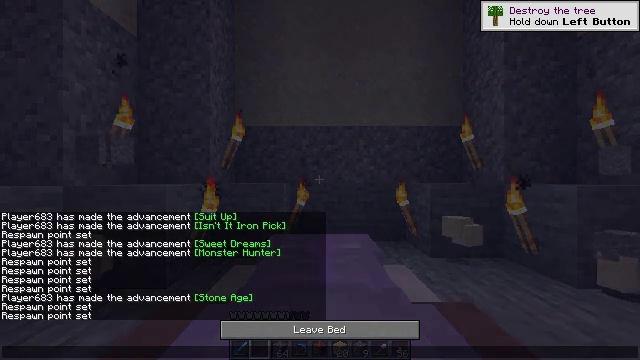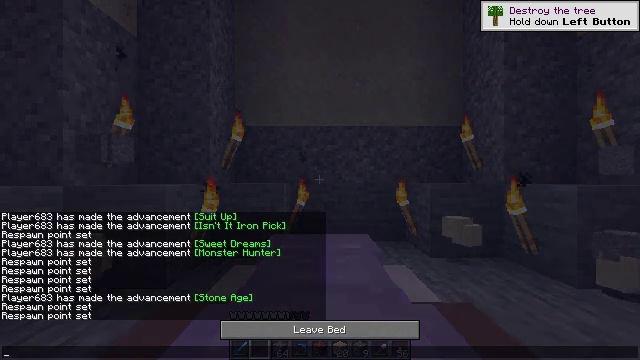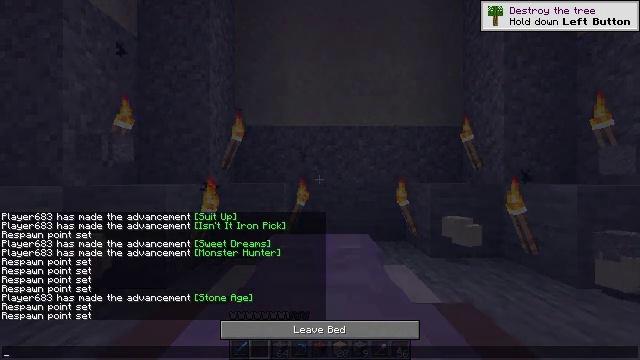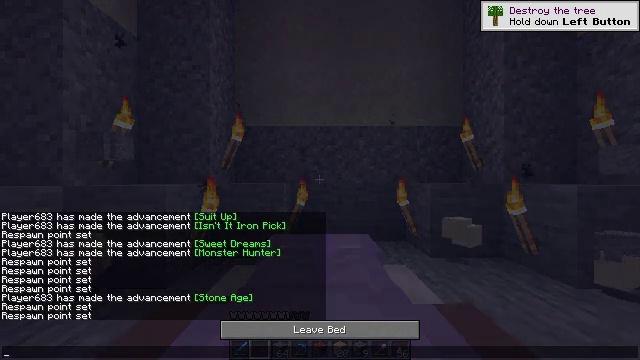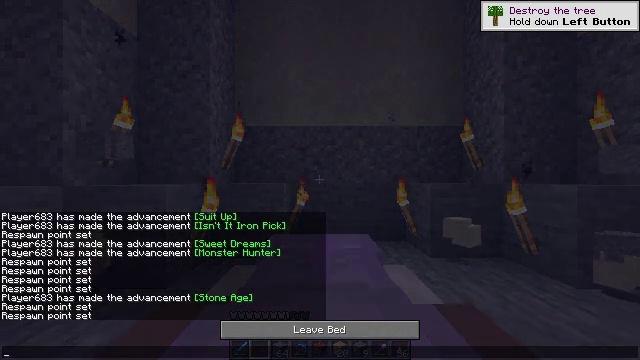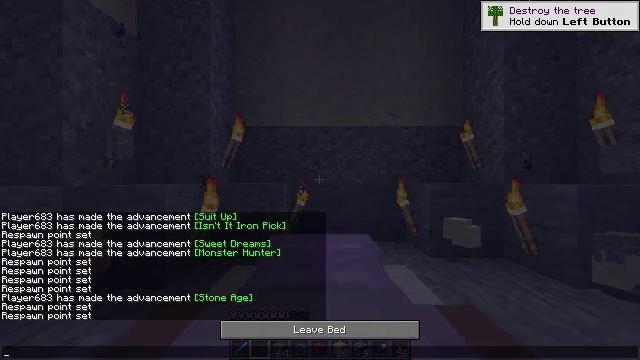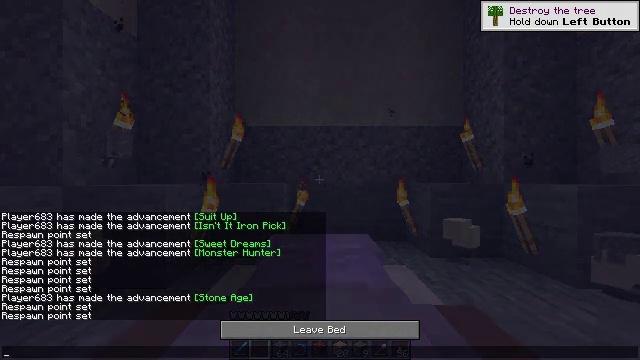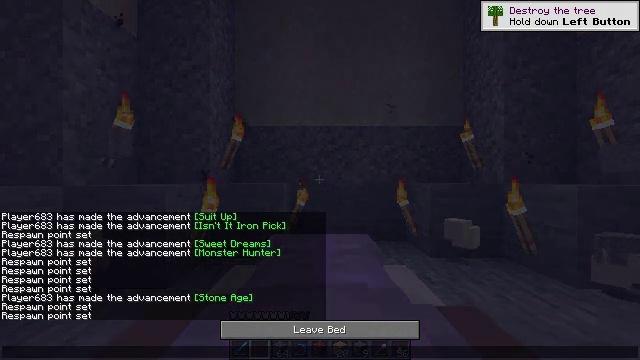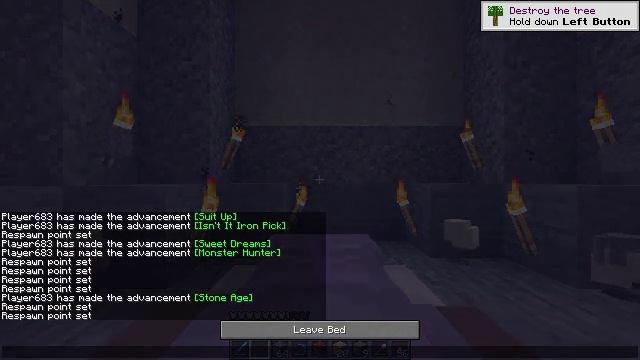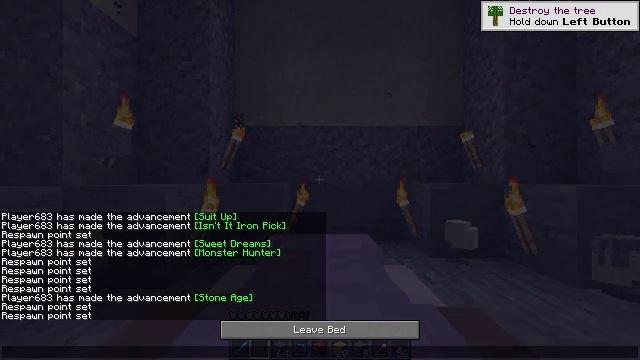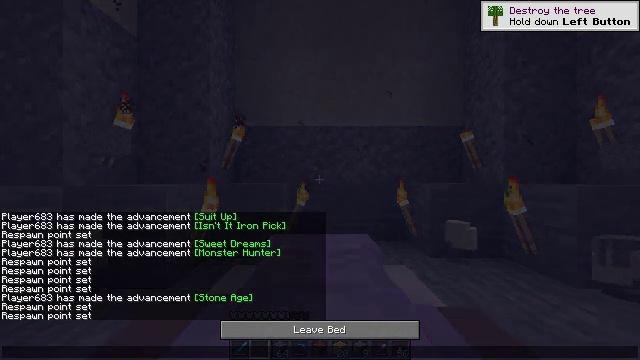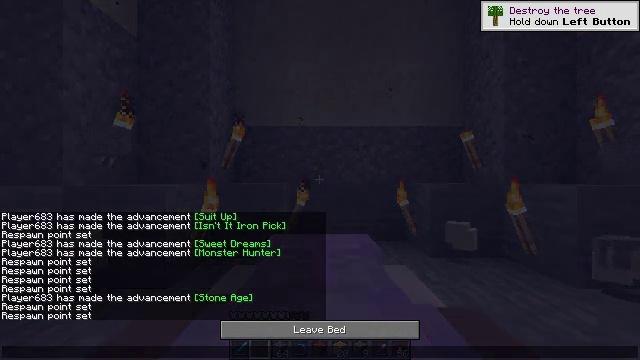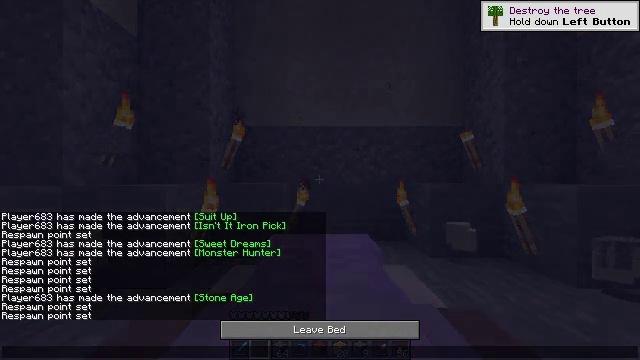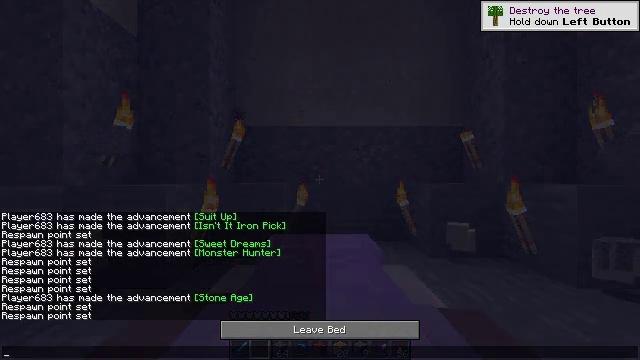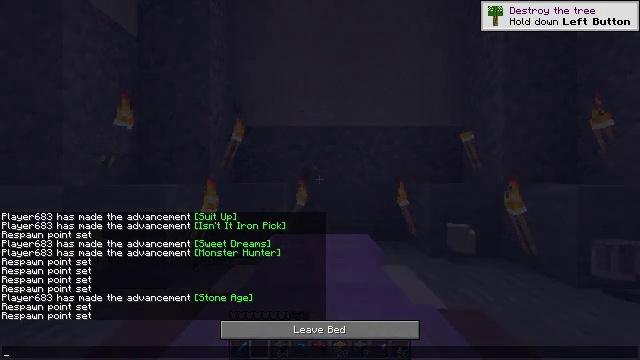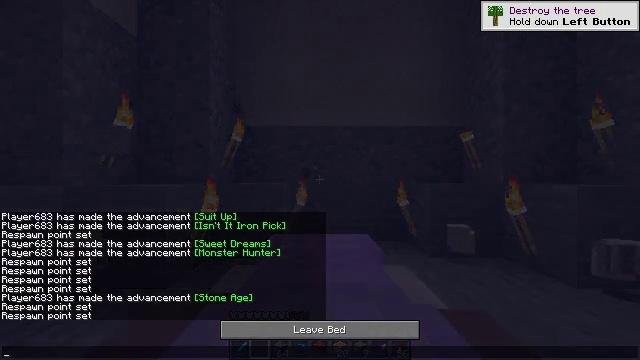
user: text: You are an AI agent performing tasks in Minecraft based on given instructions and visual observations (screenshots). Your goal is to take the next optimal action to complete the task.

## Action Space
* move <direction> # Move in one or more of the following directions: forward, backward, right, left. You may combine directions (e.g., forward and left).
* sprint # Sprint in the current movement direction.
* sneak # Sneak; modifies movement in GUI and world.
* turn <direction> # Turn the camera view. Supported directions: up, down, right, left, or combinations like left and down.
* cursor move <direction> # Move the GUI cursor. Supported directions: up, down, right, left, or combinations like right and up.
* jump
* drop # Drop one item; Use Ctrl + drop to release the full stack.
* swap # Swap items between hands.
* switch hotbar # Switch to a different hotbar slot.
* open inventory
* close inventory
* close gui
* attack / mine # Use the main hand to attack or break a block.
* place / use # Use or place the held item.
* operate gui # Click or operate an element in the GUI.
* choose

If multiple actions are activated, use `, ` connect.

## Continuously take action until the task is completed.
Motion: motion action
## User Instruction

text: Attack the white bed to collect it.
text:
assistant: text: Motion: no_op
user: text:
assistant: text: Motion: no_op
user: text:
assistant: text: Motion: no_op
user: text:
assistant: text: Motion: no_op
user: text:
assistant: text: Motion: no_op
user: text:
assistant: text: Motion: no_op
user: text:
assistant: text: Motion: no_op
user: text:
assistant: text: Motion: no_op
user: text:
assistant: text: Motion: no_op
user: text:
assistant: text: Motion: no_op
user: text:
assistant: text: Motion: no_op
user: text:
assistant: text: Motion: no_op
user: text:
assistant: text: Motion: no_op
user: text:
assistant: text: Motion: no_op
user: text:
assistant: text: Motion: no_op
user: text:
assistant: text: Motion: no_op
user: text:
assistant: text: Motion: no_op
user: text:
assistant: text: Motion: no_op
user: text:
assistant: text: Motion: close gui
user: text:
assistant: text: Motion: no_op
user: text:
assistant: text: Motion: no_op
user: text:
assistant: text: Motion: no_op
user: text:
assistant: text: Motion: no_op
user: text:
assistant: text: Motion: no_op
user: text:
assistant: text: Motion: no_op
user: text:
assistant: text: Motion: no_op
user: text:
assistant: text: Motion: no_op
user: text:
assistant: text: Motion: no_op
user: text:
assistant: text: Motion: no_op
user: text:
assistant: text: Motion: no_op